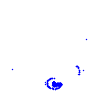
Particle: proton